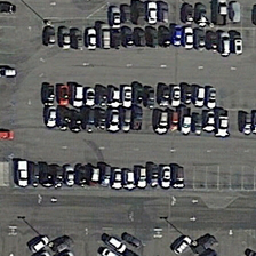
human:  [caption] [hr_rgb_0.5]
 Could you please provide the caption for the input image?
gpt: The parking lot is very large and wide.

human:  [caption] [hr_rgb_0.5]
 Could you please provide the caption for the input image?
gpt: The parking lot is very large and spacious.

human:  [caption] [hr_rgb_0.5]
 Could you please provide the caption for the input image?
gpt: the parking is very large and spacious.

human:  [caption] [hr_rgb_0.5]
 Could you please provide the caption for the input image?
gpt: Parking is very large and spacious.

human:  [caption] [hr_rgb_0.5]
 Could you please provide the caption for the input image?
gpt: Large and spacious parking lot